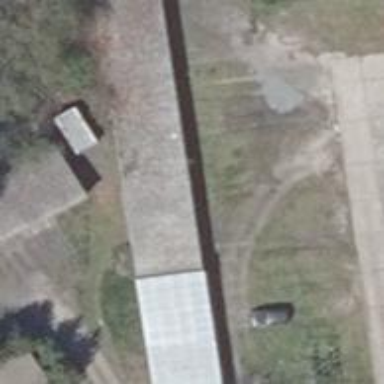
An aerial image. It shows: Group of garages.